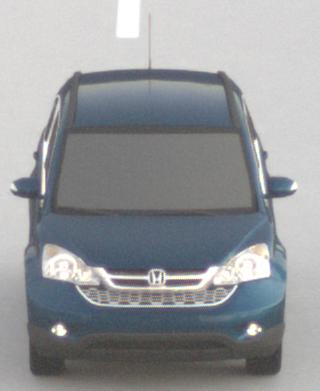
Make: Honda
Model: CR-V
Detailed model: CR-V (III) (04/10 - 10/12)
Model produced from: 2010
Model produced until: 2012
Doors: 5
Color: blue
Road condition: dry road
Daytime: sunrise or sunset
Contrast: low contrast